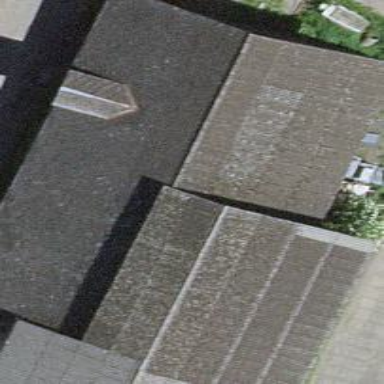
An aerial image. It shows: Warehouse building.